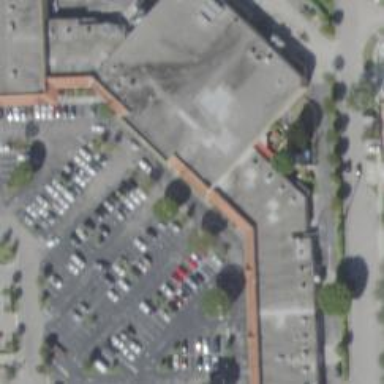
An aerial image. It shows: Retail building.